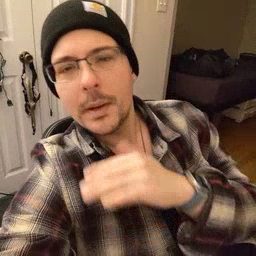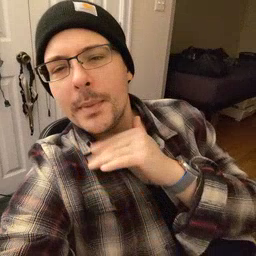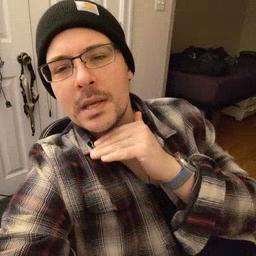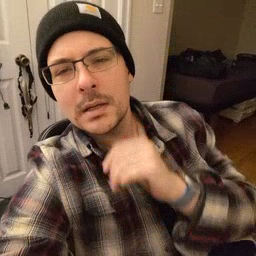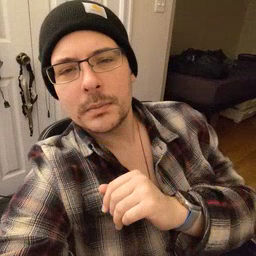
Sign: pig